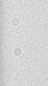
Label: camera_spot